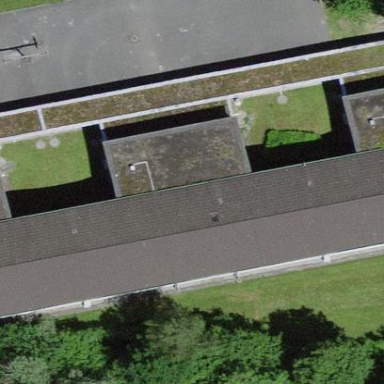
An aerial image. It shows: School building.